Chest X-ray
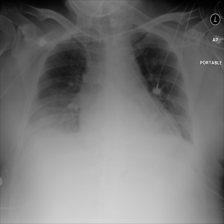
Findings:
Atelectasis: negative
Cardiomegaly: negative
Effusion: positive
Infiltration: positive
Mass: negative
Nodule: negative
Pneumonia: negative
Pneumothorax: negative
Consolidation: negative
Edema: negative
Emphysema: negative
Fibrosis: negative
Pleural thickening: negative
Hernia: negative